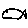
Label: fish